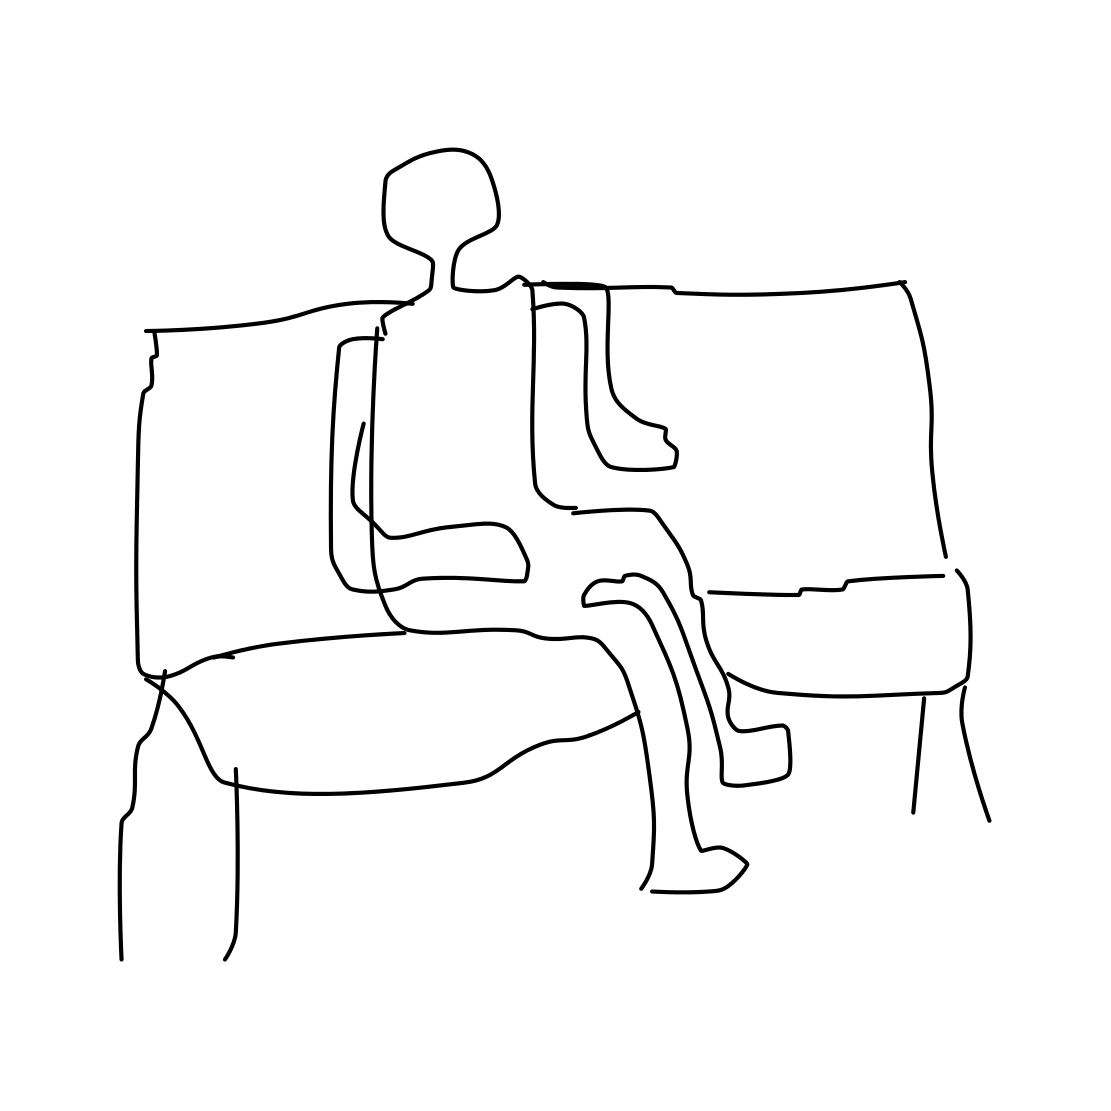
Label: person sitting